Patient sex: M
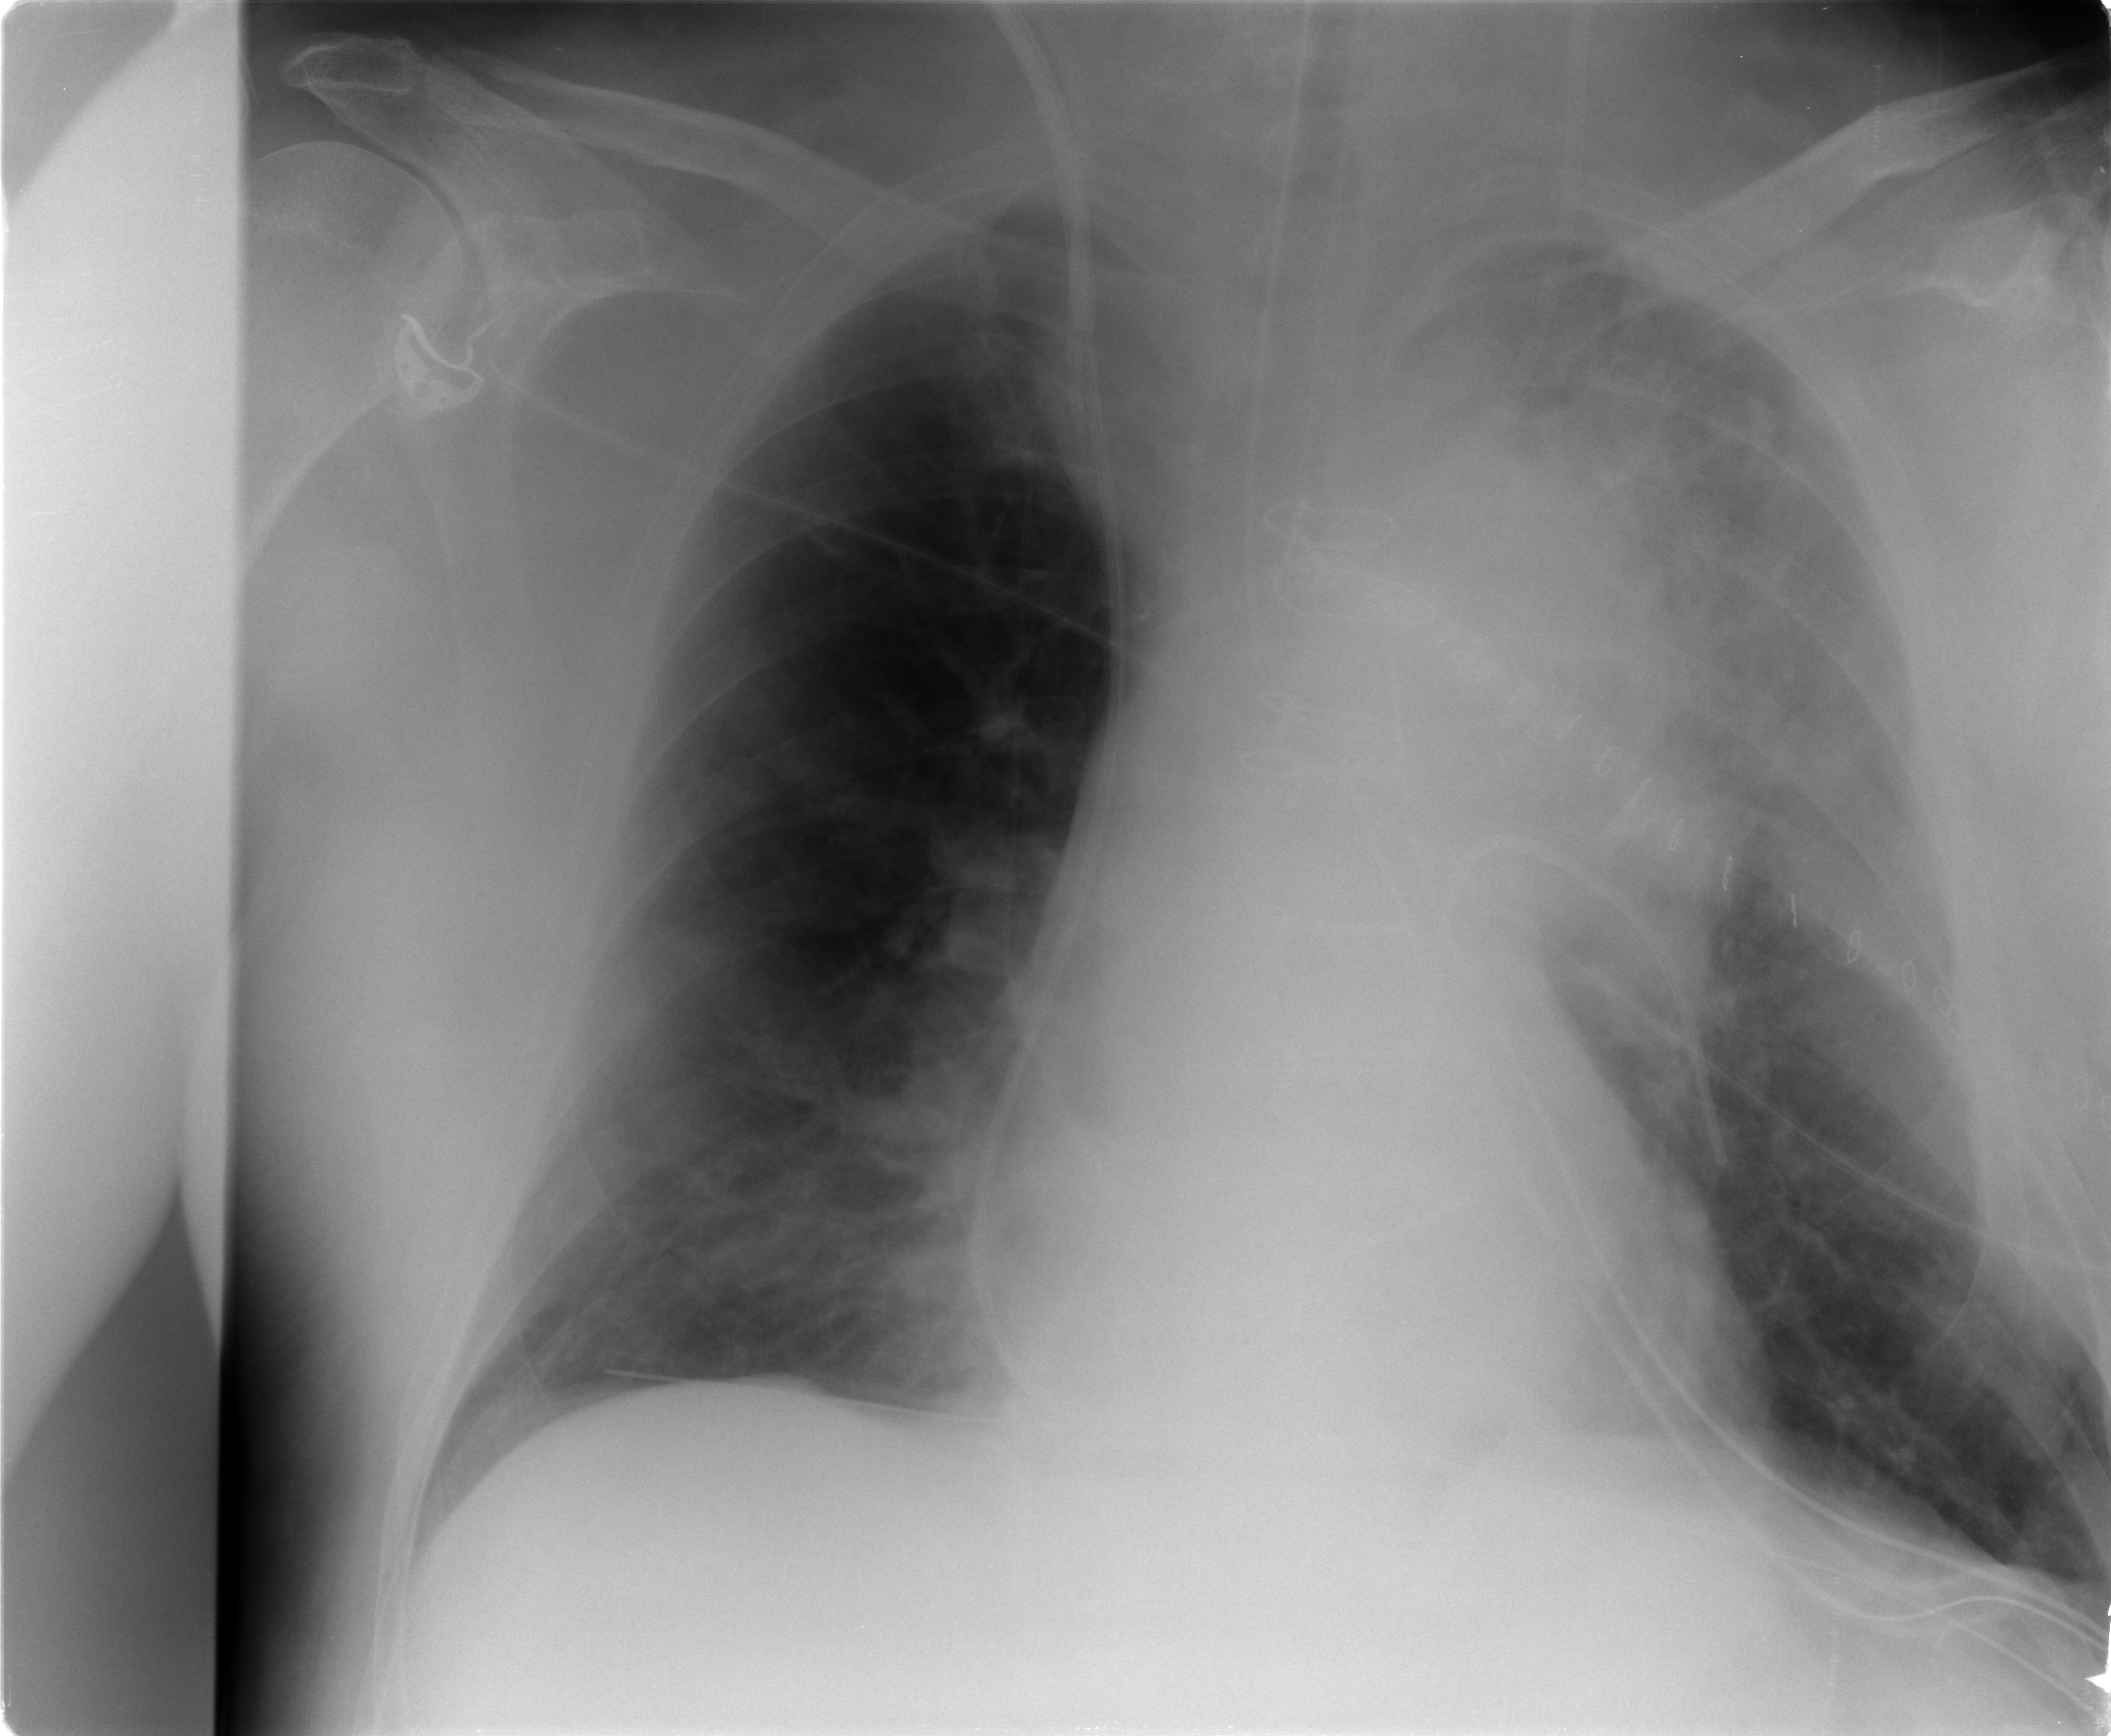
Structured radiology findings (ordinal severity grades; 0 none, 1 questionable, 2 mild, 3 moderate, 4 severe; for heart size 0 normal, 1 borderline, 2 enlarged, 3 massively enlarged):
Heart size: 1
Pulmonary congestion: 2
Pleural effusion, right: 1
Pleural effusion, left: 1
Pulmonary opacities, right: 2
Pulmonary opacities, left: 3
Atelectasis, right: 2
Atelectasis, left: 2